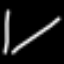
Label: line